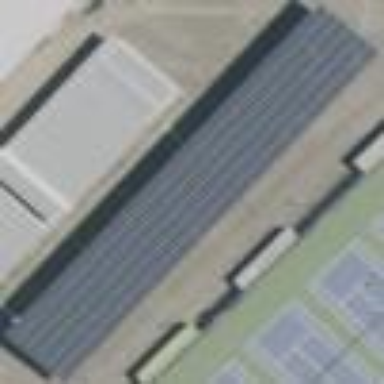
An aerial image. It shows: Solar photovoltaic generator on building's roof.